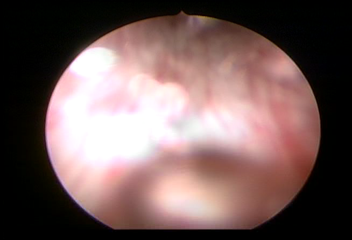
Modality: WLC
Class: Normal mucosa
Bladder cancer association: No